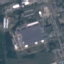
Land use / land cover class: Industrial